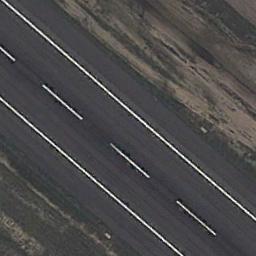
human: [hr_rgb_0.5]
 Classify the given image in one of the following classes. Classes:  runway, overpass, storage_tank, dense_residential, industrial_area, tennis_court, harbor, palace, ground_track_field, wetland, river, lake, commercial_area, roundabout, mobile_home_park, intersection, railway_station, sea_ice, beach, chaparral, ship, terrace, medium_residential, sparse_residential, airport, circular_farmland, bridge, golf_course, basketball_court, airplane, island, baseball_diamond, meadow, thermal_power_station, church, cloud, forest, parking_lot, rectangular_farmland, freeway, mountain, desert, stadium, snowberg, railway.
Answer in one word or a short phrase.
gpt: runway